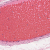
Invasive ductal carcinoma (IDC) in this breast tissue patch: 0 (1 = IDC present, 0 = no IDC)